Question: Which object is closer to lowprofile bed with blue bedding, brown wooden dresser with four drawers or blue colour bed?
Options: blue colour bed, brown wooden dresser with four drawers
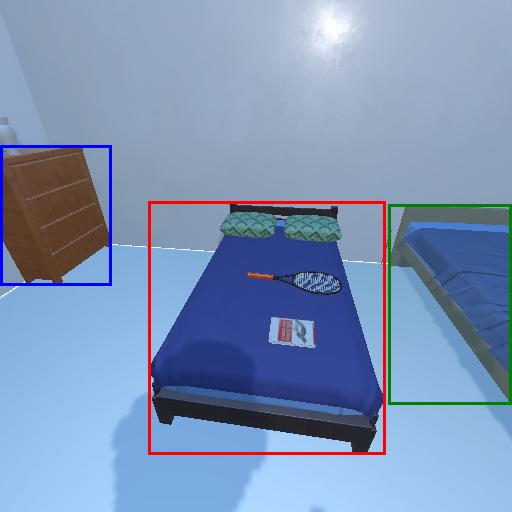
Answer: blue colour bed